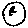
Label: moon